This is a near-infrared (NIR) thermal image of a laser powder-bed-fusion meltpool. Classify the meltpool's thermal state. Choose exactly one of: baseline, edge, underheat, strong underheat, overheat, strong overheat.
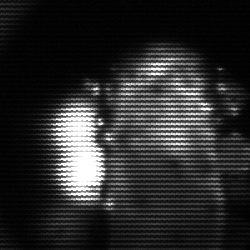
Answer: strong underheat